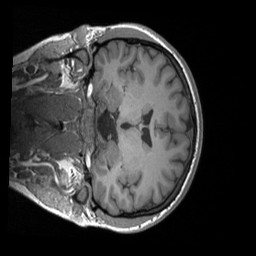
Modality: T1w
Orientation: coronal
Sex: female
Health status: ill
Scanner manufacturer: siemens
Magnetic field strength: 3 T
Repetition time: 1.66 s
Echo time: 0.00254 s